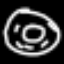
Label: donut